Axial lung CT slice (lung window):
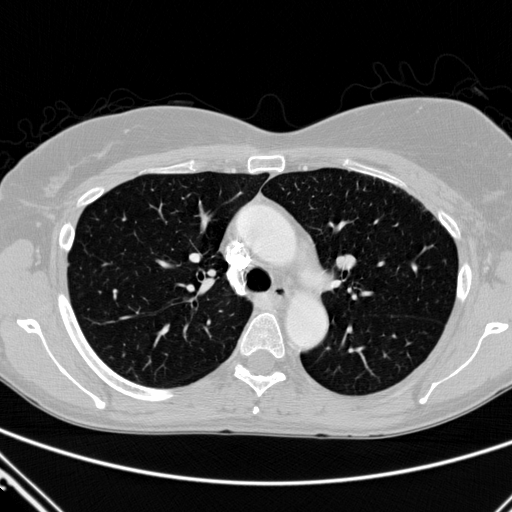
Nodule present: no